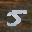
Label: 5